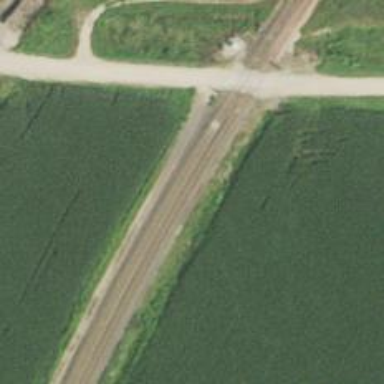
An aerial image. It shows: Railway track.